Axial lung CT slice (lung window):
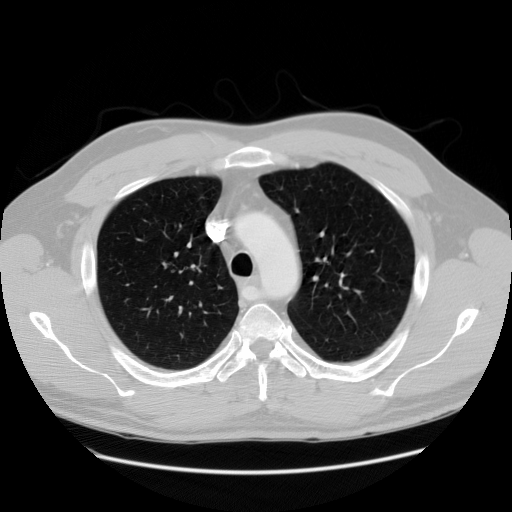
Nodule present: no